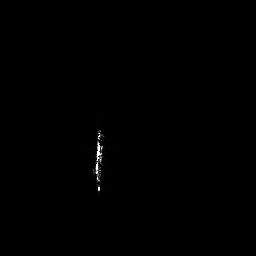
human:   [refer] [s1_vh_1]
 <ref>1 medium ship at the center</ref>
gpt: <box>[[35, 48, 41, 76, 0]]</box>